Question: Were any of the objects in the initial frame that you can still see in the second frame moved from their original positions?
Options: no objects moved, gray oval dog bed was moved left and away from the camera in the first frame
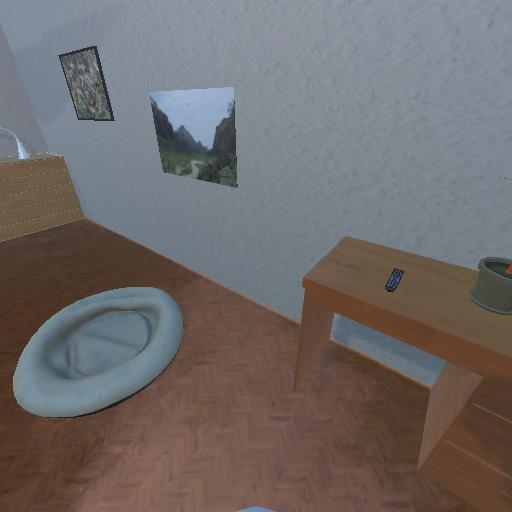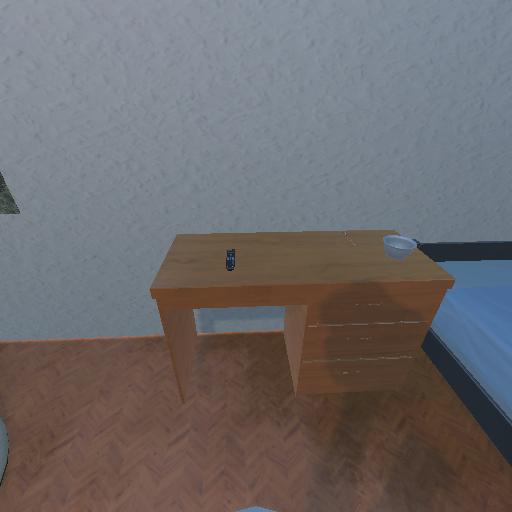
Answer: no objects moved